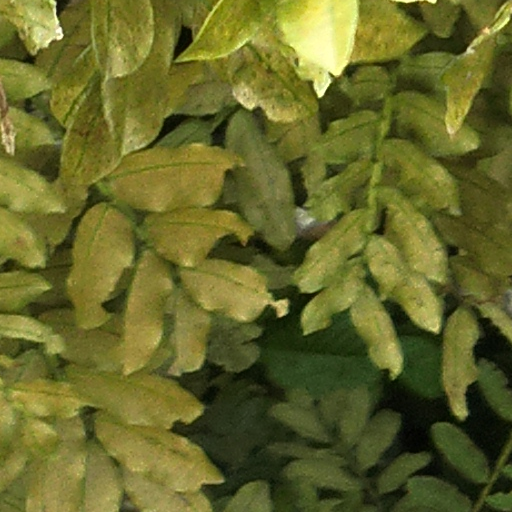
Species: Dipteryx oleifera
GBIF accepted scientific name: Dipteryx oleifera
Crown area (m\u00b2): 464.285